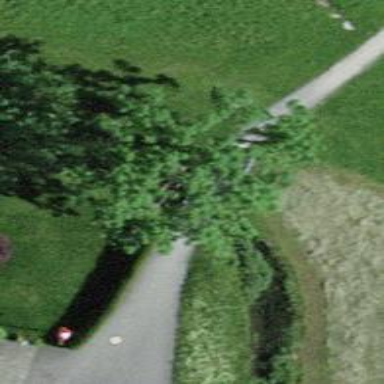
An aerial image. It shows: Path on metal bridge.